Interaction volume radius: 10 \u00c5
Interaction volume height: 35 \u00c5
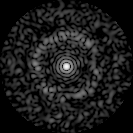
Disorder parameter: 0.8248